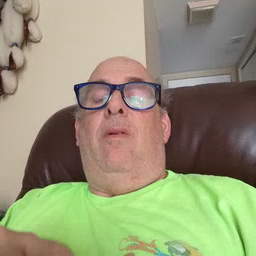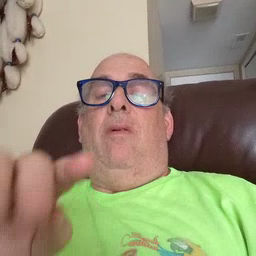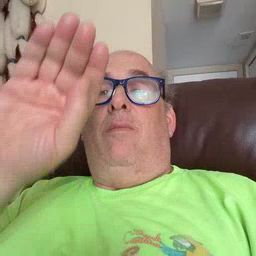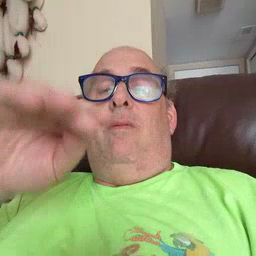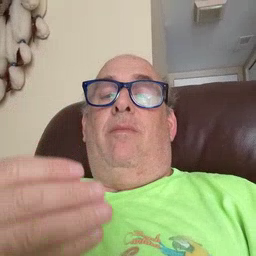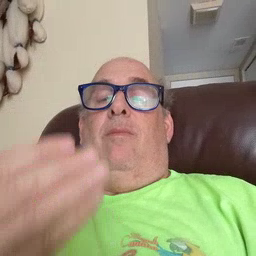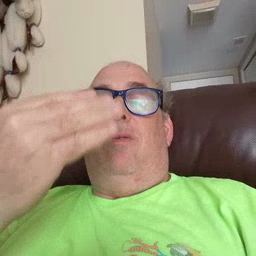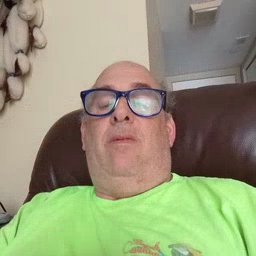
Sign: mitten